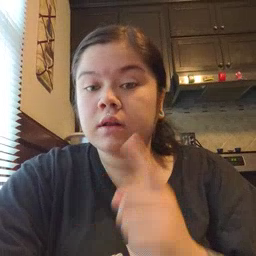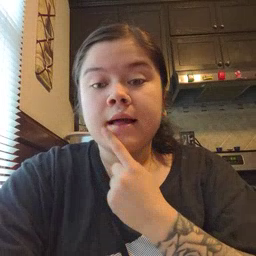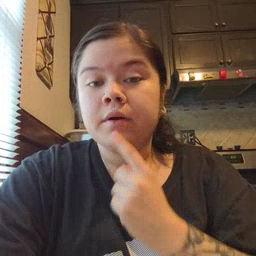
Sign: lips